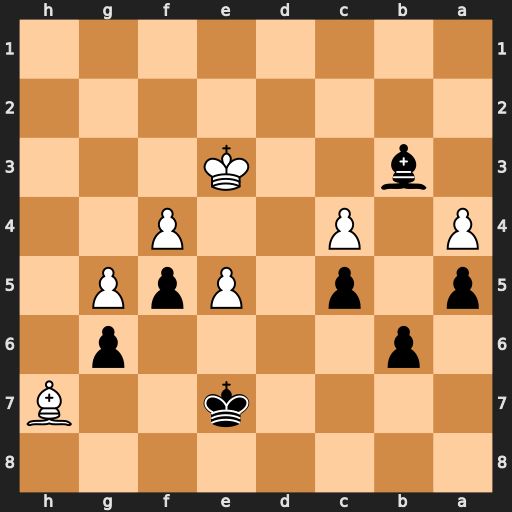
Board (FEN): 8/4k2B/1p4p1/p1p1PpP1/P1P2P2/1b2K3/8/8
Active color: b
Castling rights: -
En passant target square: -
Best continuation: Kf7 e6+ Kg7 Bxg6 Kxg6